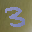
Label: 3